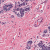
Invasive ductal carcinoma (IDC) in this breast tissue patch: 0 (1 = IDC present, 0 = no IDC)